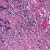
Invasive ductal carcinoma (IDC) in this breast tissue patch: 1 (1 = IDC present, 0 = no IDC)